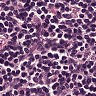
Metastatic tissue present: no